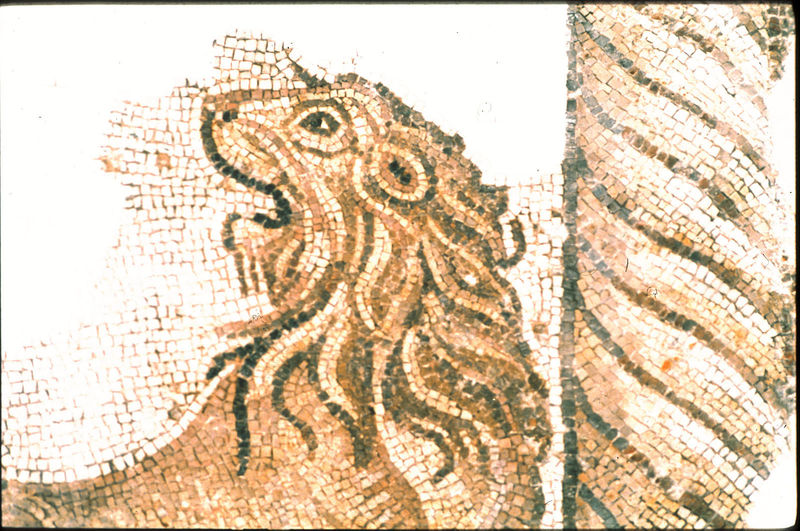
Titel: Kuppelmosaik im Kuppelraum der Villa von Centcelles
Standort: Centcelles bei Tarragona, Villa von Centcelles (EU - E - Katalonien)
Schlagwörter: flügel, kopf, weiß, braun, mund, nase, ohr, orange, profil, schwarz, rot, beige, wand, stein, steine, boden, auge, mähne, italien, töne, streifen, kacheln, mosaik, quadrate, schnauze, maul, löwe, geöffnet, quadrat, belichtet, l